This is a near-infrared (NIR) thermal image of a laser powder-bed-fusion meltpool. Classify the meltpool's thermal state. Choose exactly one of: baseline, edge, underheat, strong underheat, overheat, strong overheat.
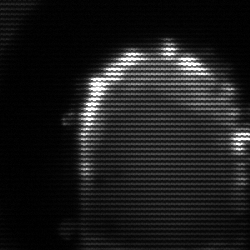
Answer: baseline